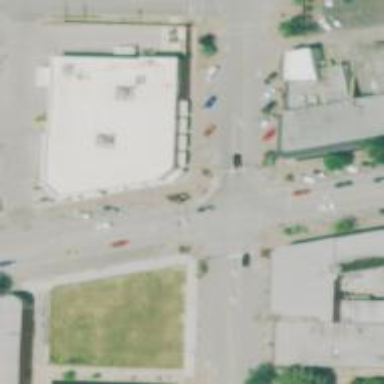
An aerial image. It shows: Pedestrian crossing with zebra markings on the footway.